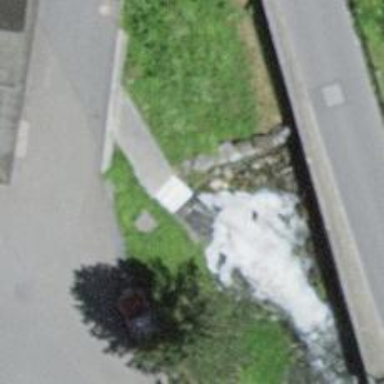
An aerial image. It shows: Retaining wall.